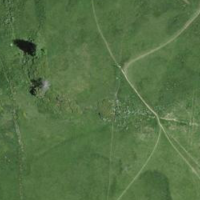
EUNIS habitat code: 53
Species observed at this site:
Aster alpinus
Corvus corone
Cyanistes caeruleus
Lophophanes cristatus
Campanula glomerata
Chloris chloris
Pyrrhula pyrrhula
Passer domesticus
Fringilla coelebs
Ptyonoprogne rupestris
Gymnadenia conopsea
Salvia pratensis
Carduelis carduelis
Turdus merula
Falco vespertinus
Parus major
Pica pica
Phoenicurus ochruros
Plantago media
Corvus corax
Motacilla alba
Periparus ater